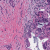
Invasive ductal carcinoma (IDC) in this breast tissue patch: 0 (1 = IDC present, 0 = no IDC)